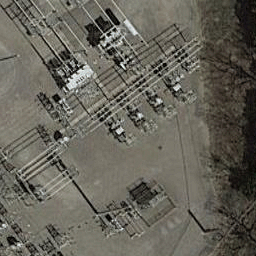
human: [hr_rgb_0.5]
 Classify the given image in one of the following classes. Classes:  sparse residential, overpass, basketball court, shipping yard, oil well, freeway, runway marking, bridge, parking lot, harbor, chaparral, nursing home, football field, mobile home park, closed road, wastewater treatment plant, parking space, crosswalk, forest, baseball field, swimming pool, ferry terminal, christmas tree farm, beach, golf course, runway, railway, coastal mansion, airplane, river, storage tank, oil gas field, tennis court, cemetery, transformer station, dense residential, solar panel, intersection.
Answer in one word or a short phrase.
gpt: transformer station